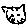
Label: cat